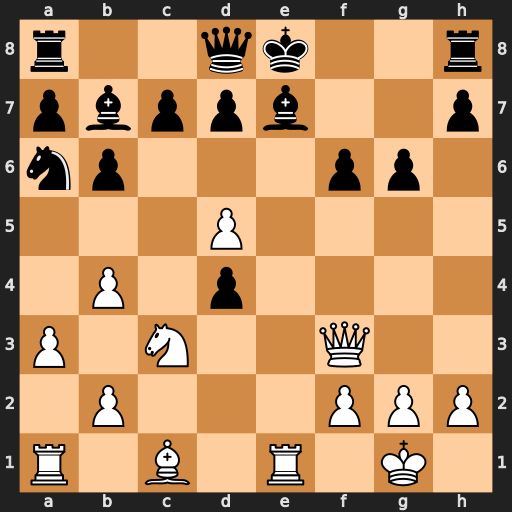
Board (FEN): r2qk2r/pbppb2p/np3pp1/3P4/1P1p4/P1N2Q2/1P3PPP/R1B1R1K1
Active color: w
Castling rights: kq
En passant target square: -
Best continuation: Qxf6 Rf8 Qg7